Field crop: maize
Growth stage: 2
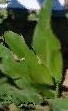
Species: maize